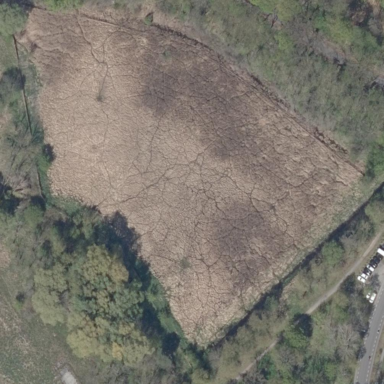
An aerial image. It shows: Reedbed wetland area.